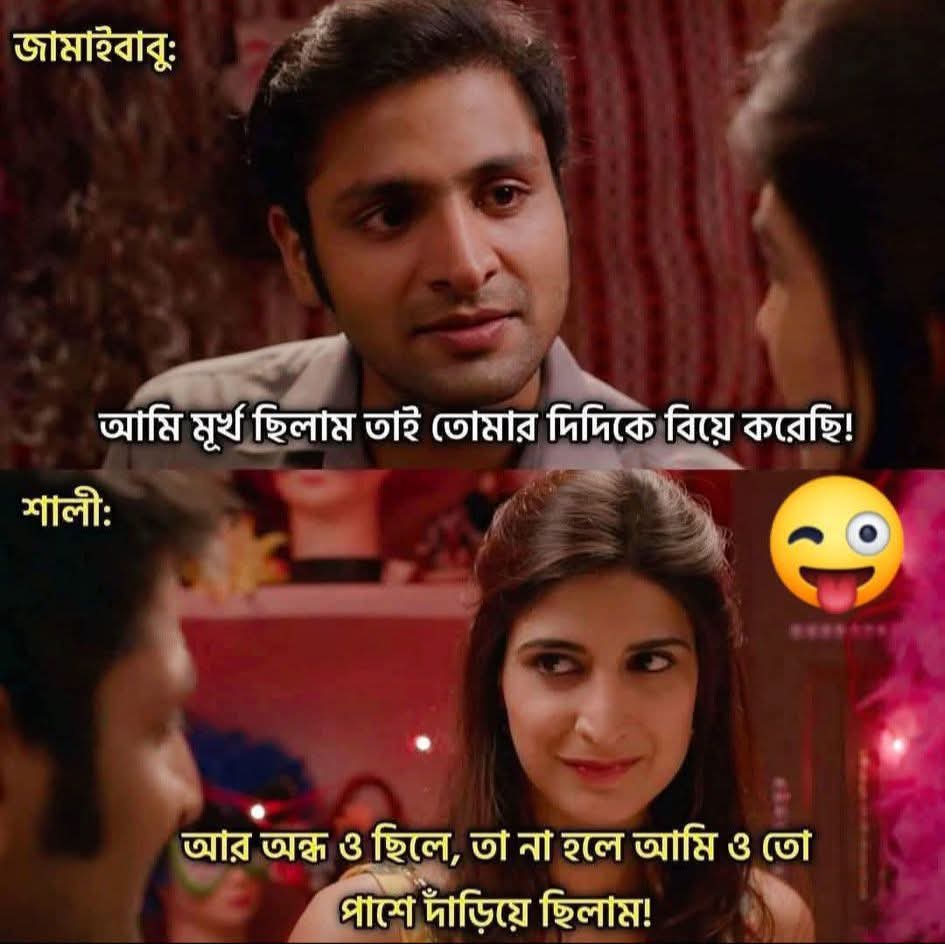
Text: জামাইবাবু:
আমি মূর্খ ছিলাম তাই তোমার দিদিকে বিয়ে করেছি!
শালী:
আর অন্ধ ও ছিলে, তা না হলে আমি ও তো পাশে দাঁড়িয়ে ছিলাম!
Label: Non Hate